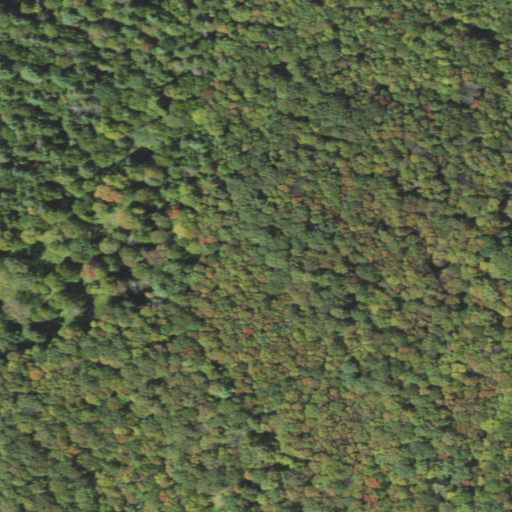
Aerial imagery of mountain in Pennsylvania named Texas Mountain containing deciduous forest and mixed forest